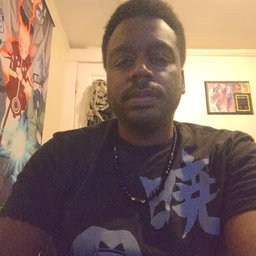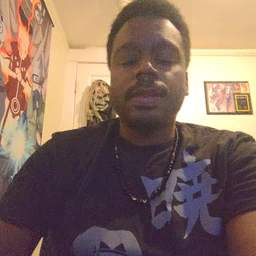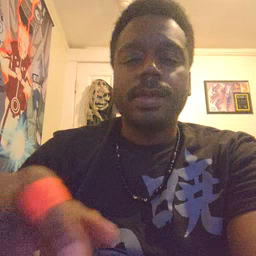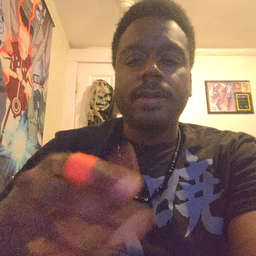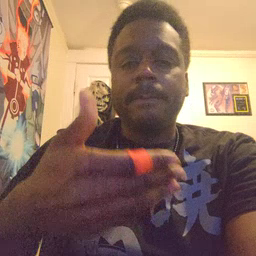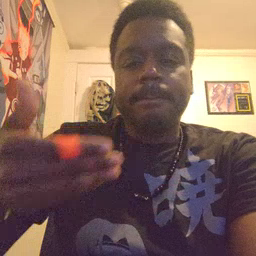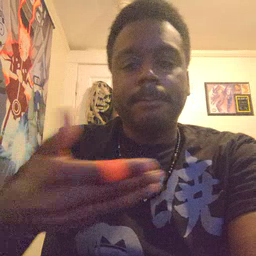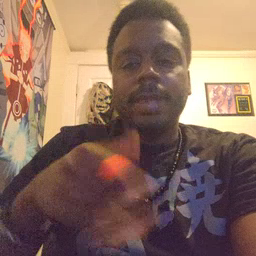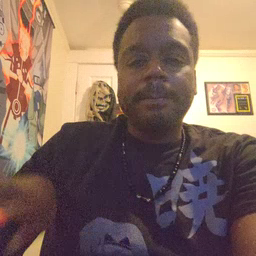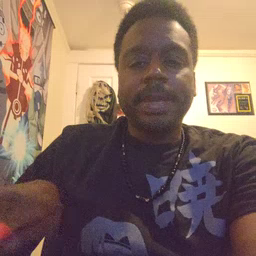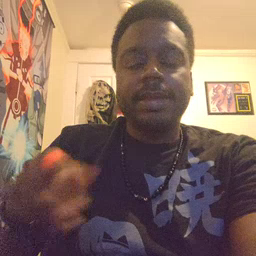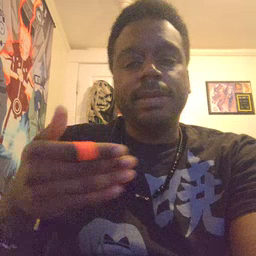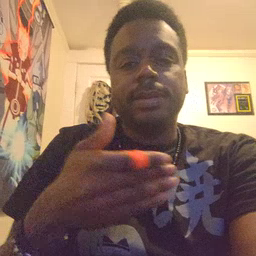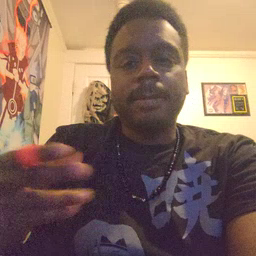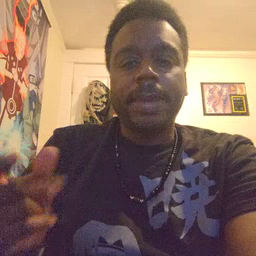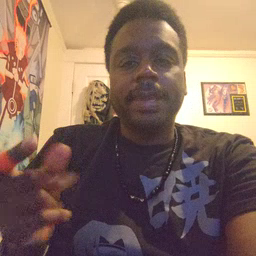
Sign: puppy